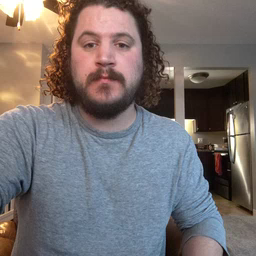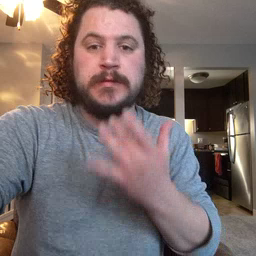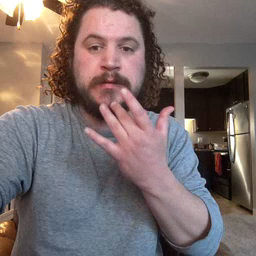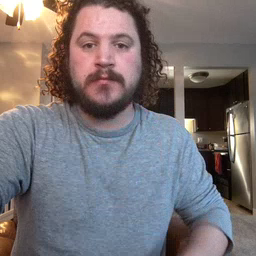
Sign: taste